Question: not sure what happened here & can't seem to find any literature explaining how to fix it.
I literally fired up netbeans the other day, and tried to create a new folder, but I'm missing the 'other' category. Tried uninstalling & reinstalling (on OSX), & even upgraded (was 7.0.1, now 7.1.1). Which leads me to believe it's a preference or a setting somewhere. . .
Has anybody seen this before ?

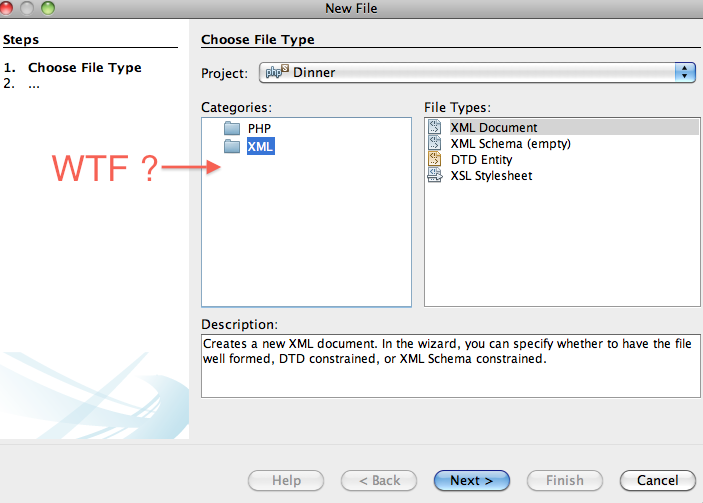
Answer: I had tried adding templates in the template manager, but that didn't fix my issue. I eventually removed all Netbeans v7.1 from my system and upgraded to v7.2.